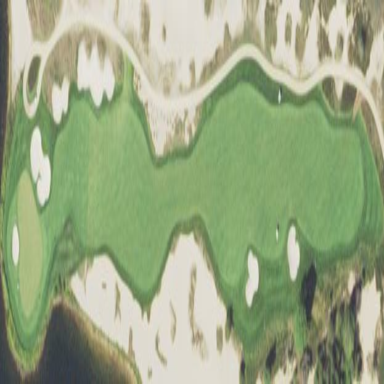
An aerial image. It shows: Area with grass used as rough in golf course.